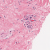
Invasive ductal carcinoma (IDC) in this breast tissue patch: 0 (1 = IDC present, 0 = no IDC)